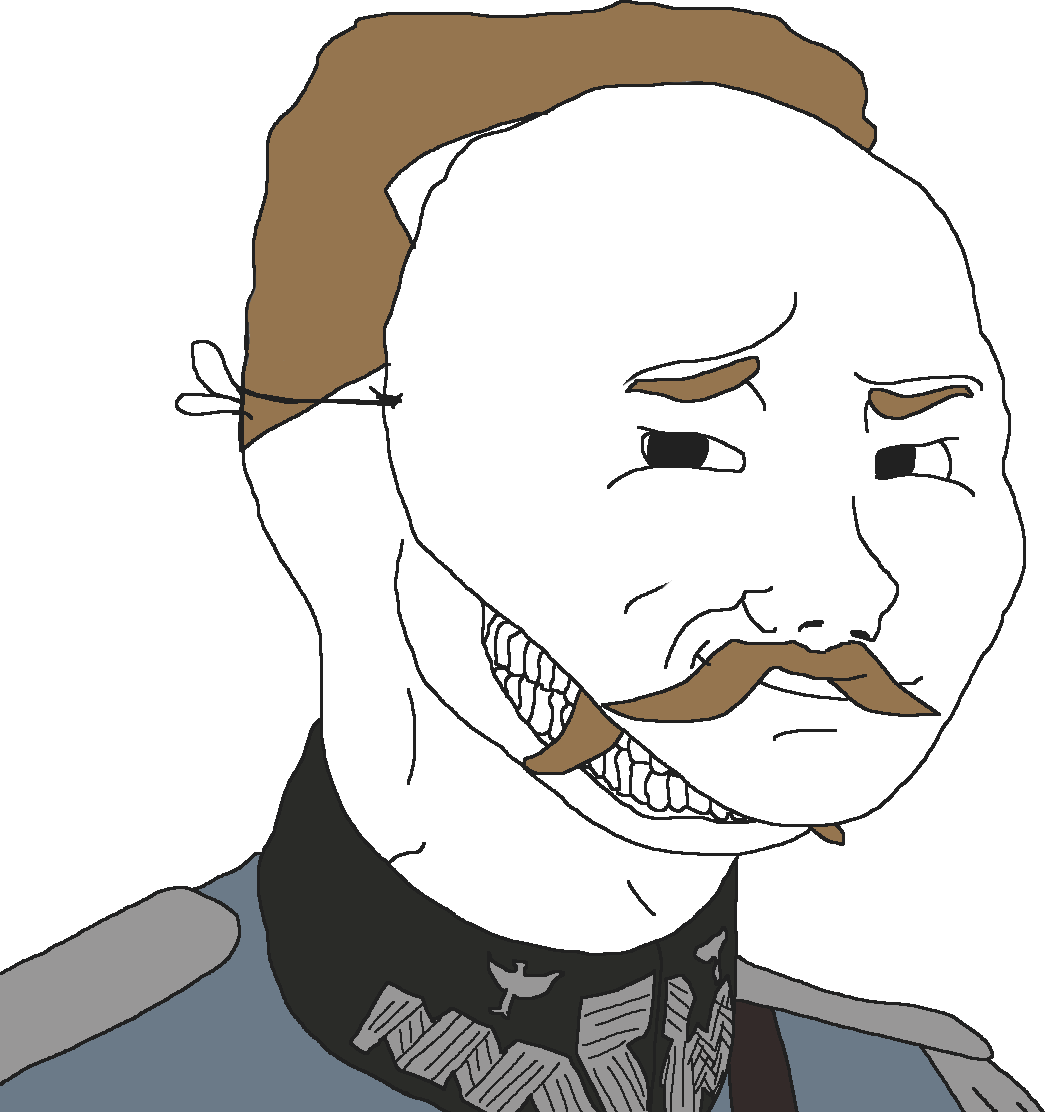
Label: 5_Oomer